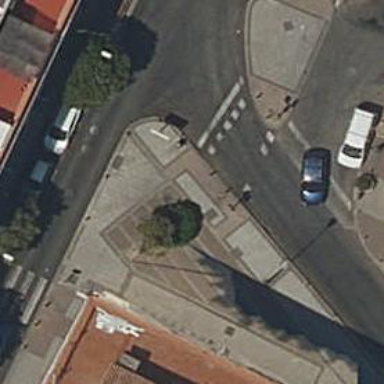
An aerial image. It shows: Crossing with zebra traffic signals.